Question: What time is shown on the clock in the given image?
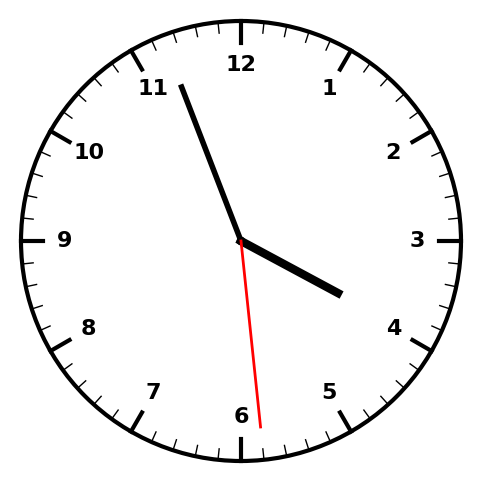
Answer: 03:56:29